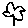
Label: flower